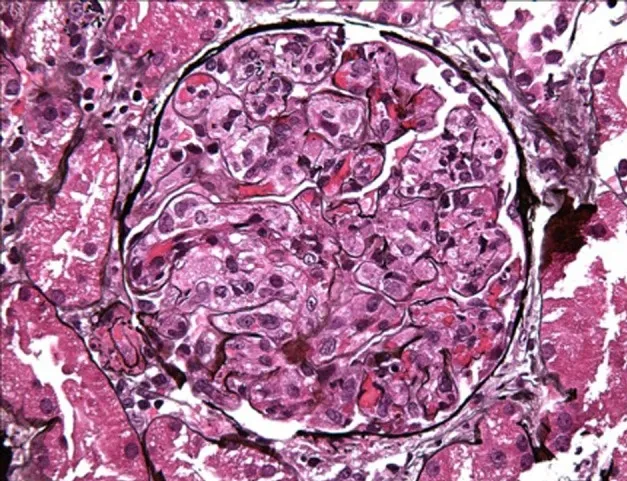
LM - macrophage infiltration.
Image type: pathology (h&e)